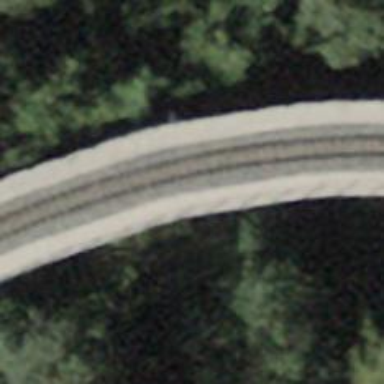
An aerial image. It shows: Narrow-gauge railway bridge with electrified contact line.